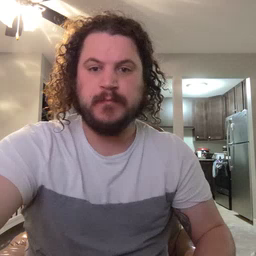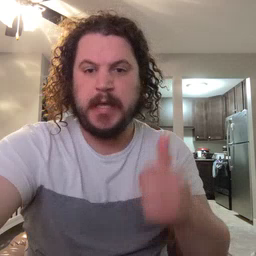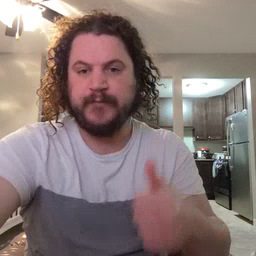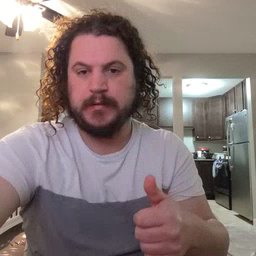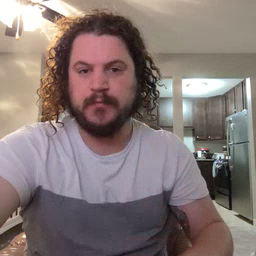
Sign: every